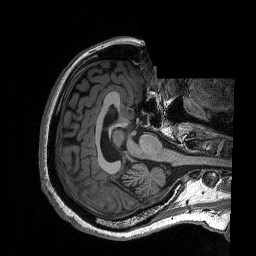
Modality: T1w
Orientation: axial
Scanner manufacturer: siemens
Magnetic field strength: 3 T